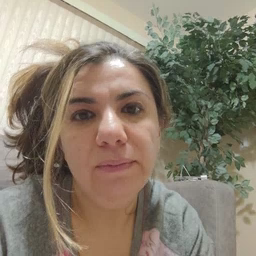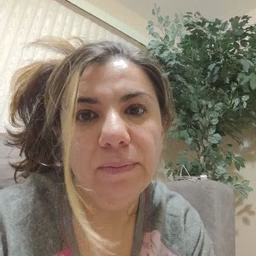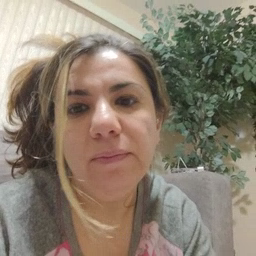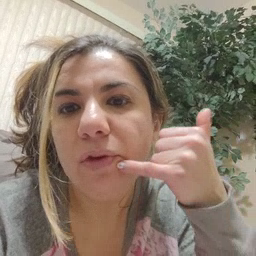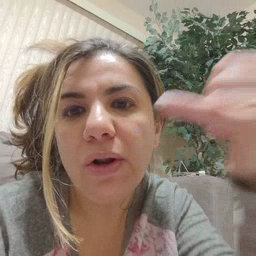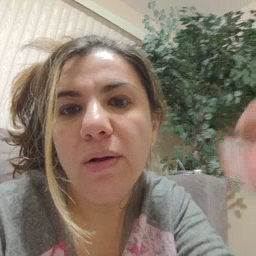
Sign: callonphone